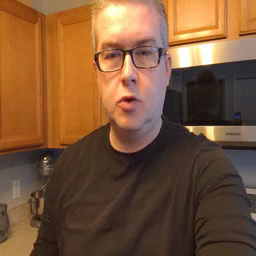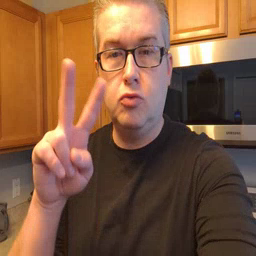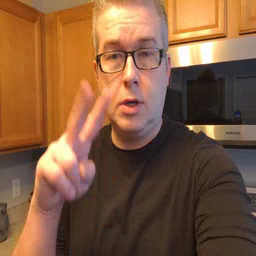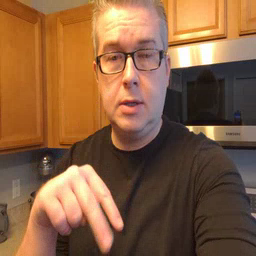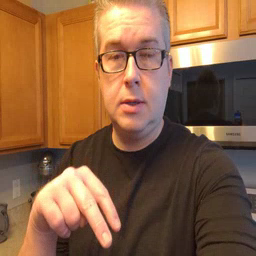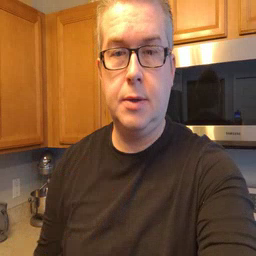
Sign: read